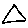
Label: triangle